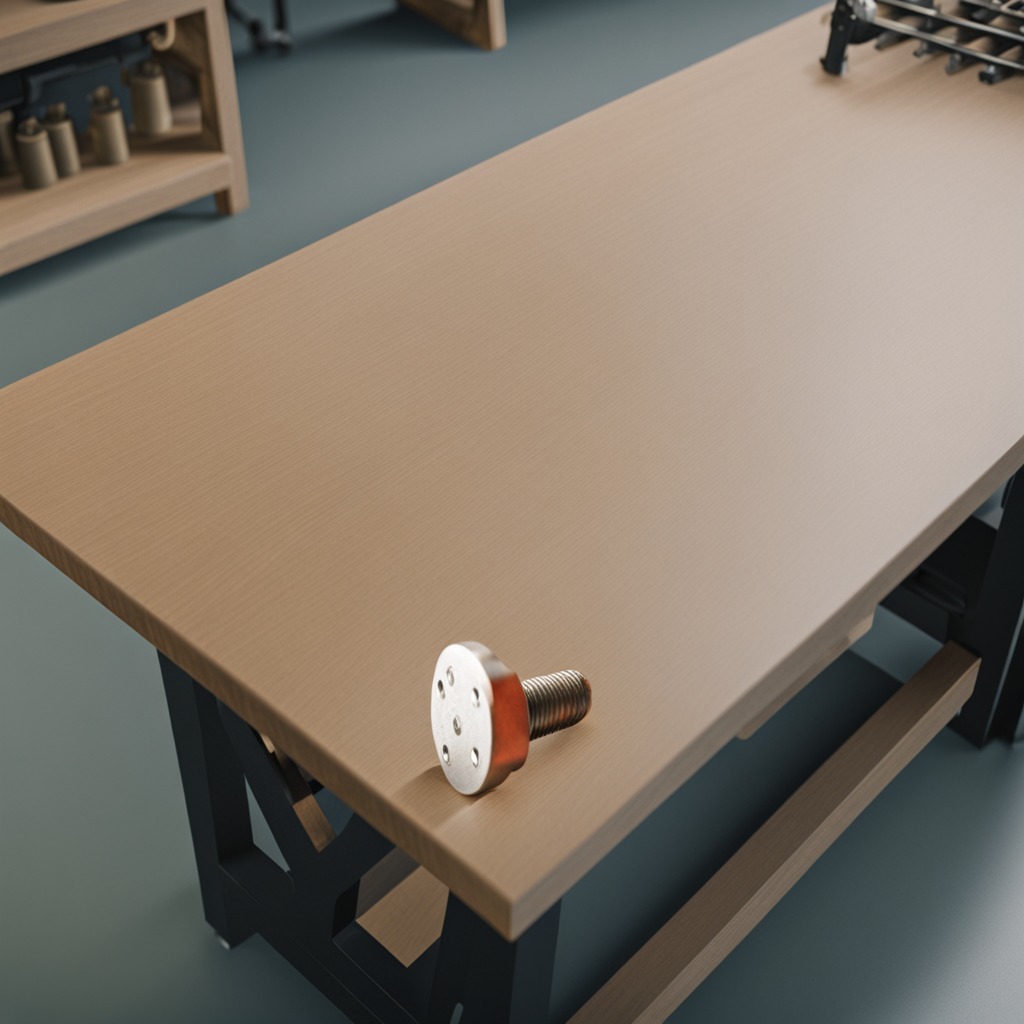
A metal screw lies on a workbench inside a coastal fishing gear workshop.